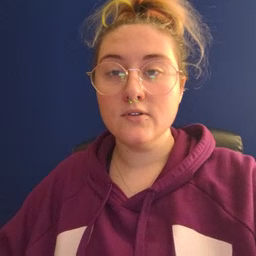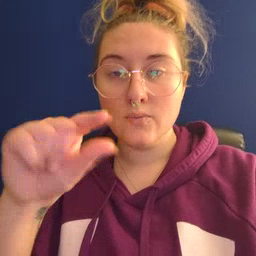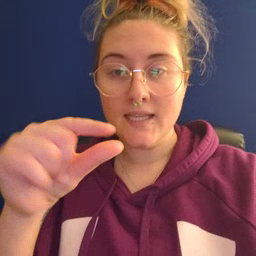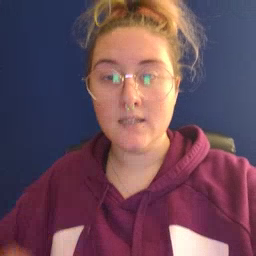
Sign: green